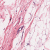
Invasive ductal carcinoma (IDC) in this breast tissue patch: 0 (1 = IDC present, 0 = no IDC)